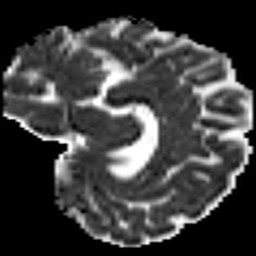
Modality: MD
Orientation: sagittal
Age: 50
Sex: female
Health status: ill
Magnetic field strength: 3 T
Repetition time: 8.4 s
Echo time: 0.0926 s